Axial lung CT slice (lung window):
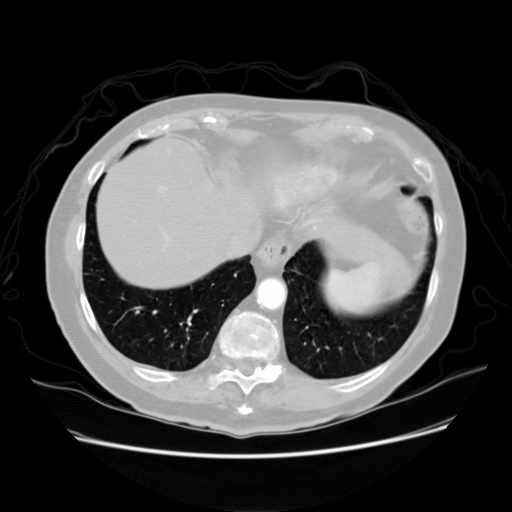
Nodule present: no